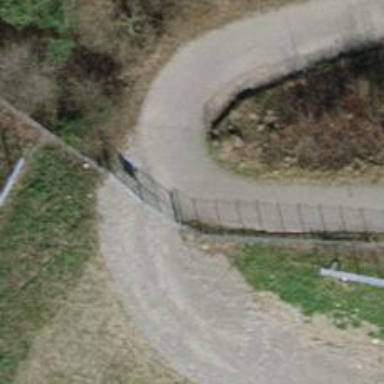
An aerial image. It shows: Paved path.